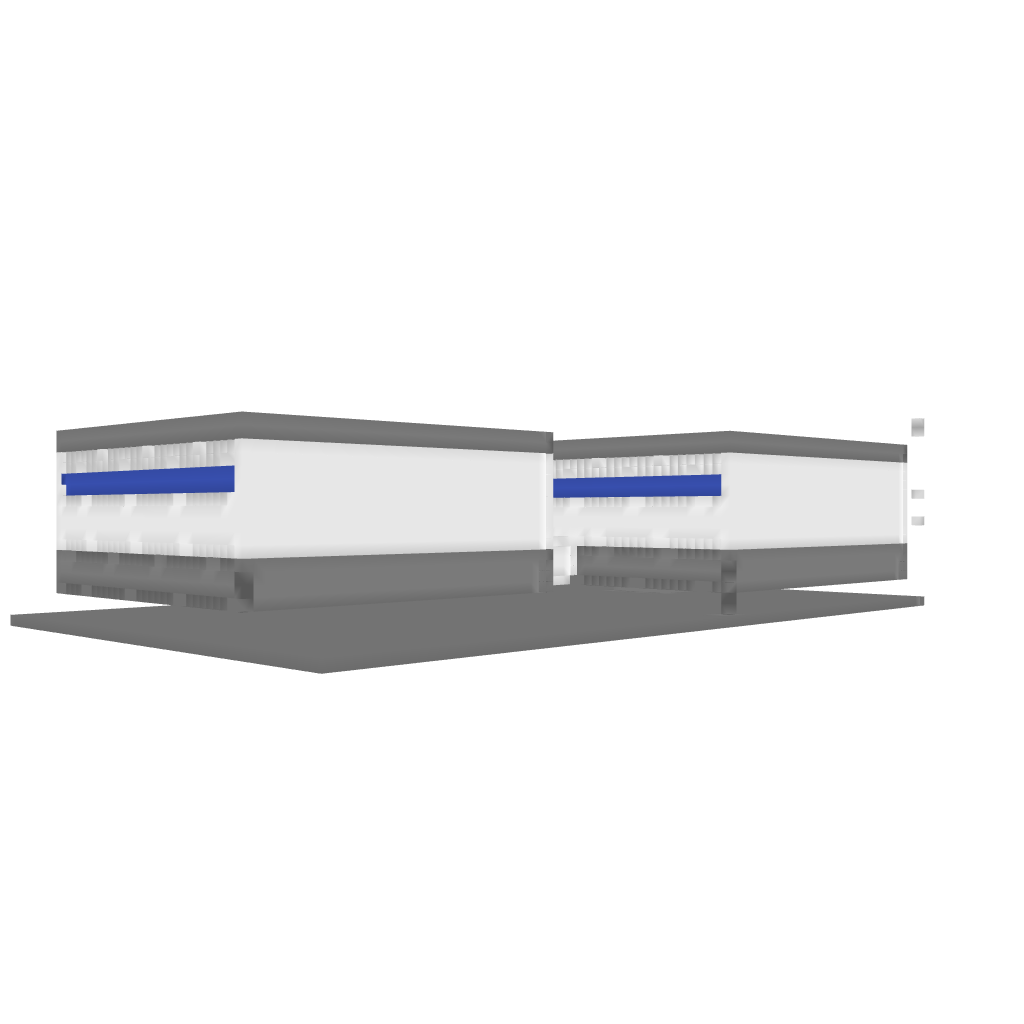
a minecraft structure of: ThePvp bad low quality